Field crop: maize
Growth stage: 2
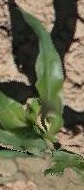
Species: maize